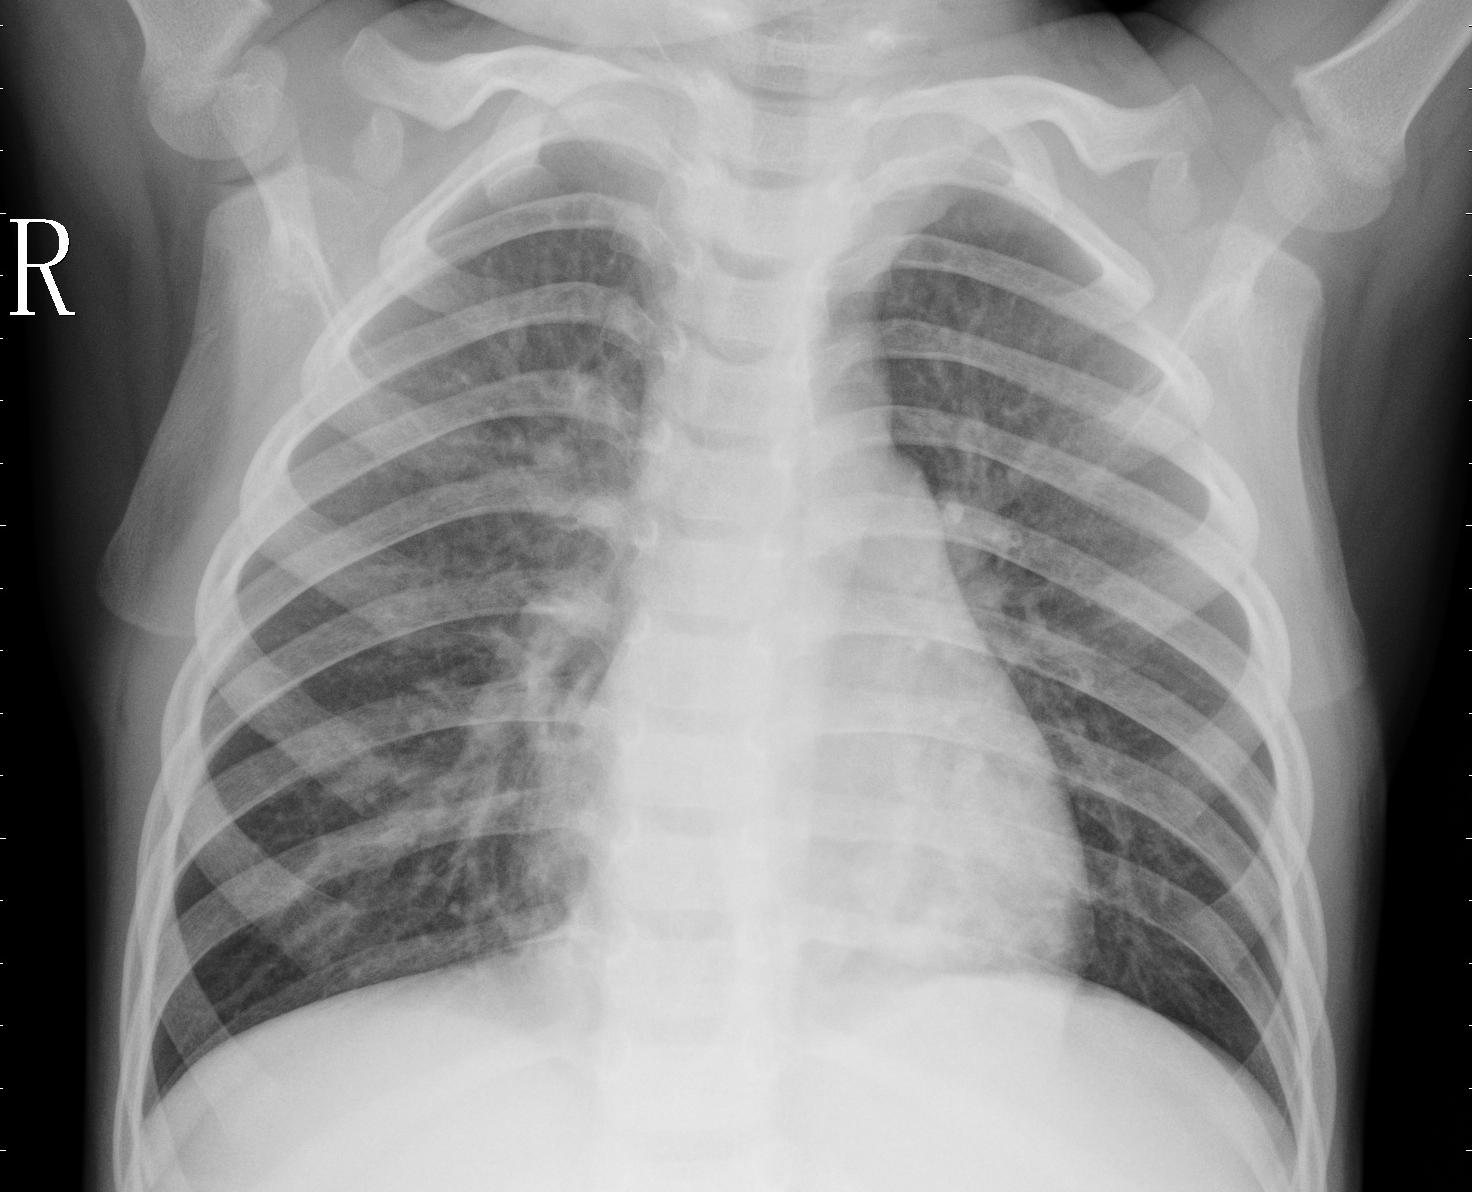
Diagnosis: PNEUMONIA